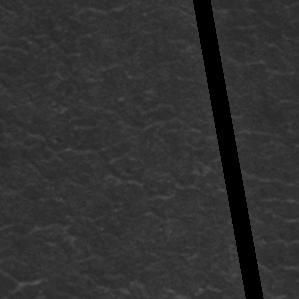
Label: frost